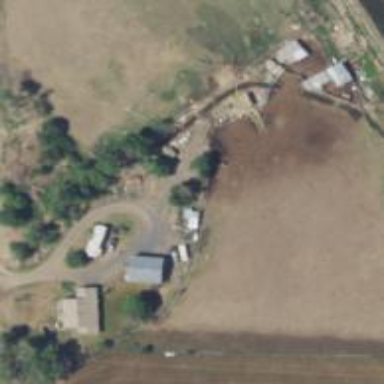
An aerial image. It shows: Farmyard area.